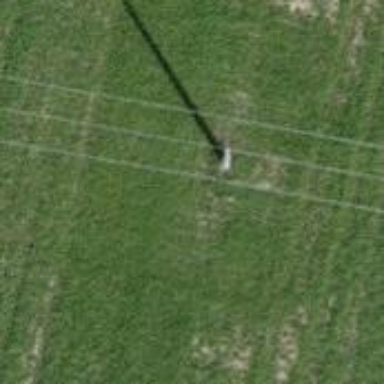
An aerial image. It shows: Power pole.